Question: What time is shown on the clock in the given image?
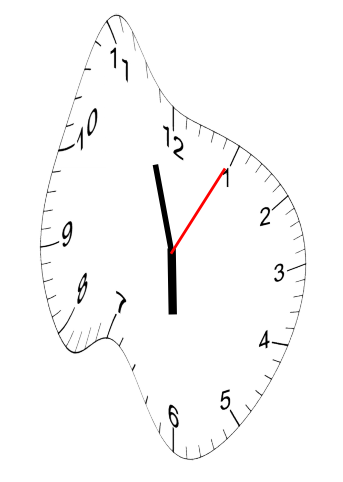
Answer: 05:57:05